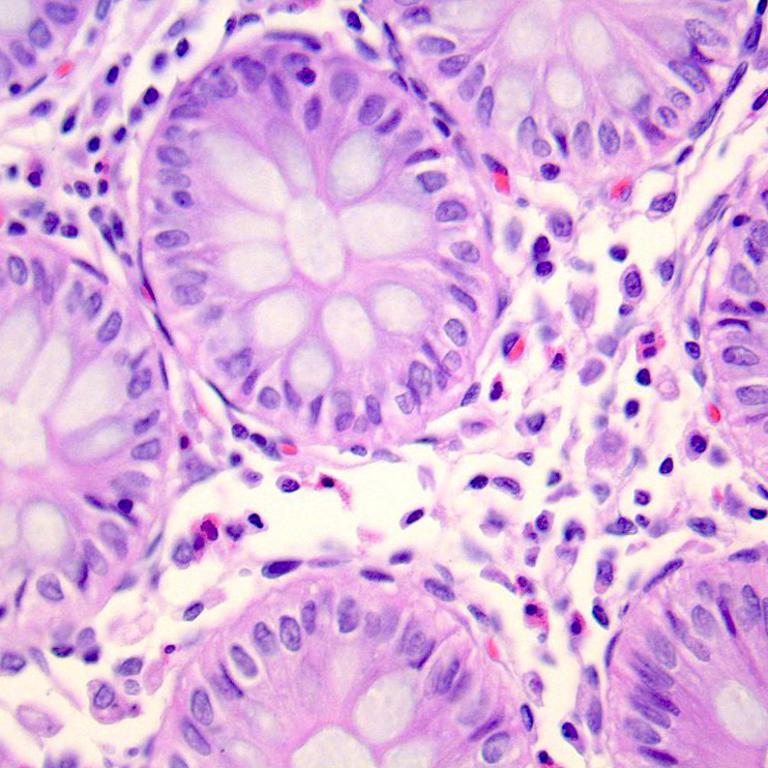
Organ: colon
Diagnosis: benign